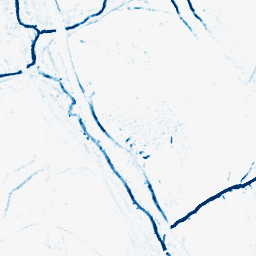
Category: morphological
Decomposition family: morphological_diamond
Decomposition parameters: operation: closing
radius: 3
Upsampling method: linear_exact
Upsampling parameters: scale: 8
Upsampling scale: 8